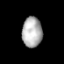
Tissue: prostate
Cell type: Myeloid cells
Senescence score: 0.3311
Nuclear area (px): 596
Mean DAPI intensity: 175.2